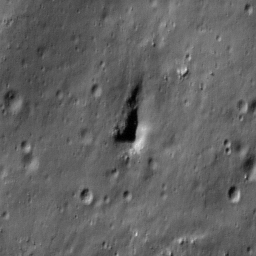
Pit: Rutherfurd 3
Host crater: Rutherfurd
Host type: impact_melt
Lunar coordinates: latitude -60.775, longitude 348.208